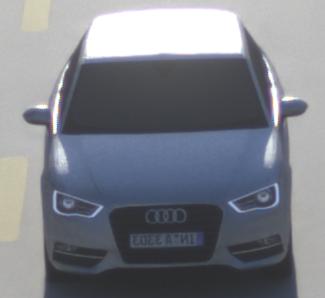
Make: Audi
Model: A3 1.2 TFSI
Detailed model: A3 (8V)
Model produced from: 2013/02
Model produced until: 2014/05
Doors: 3
Color: white
Road condition: dry road
Daytime: sunrise or sunset
Contrast: medium contrast